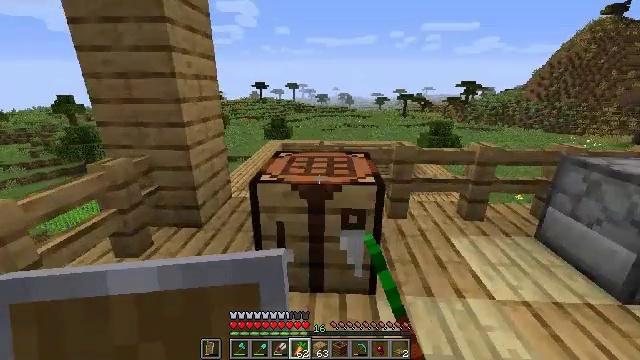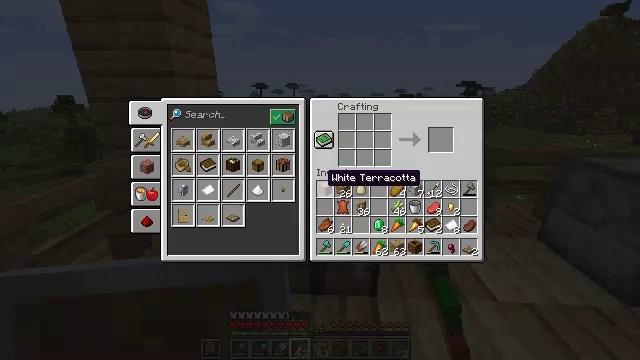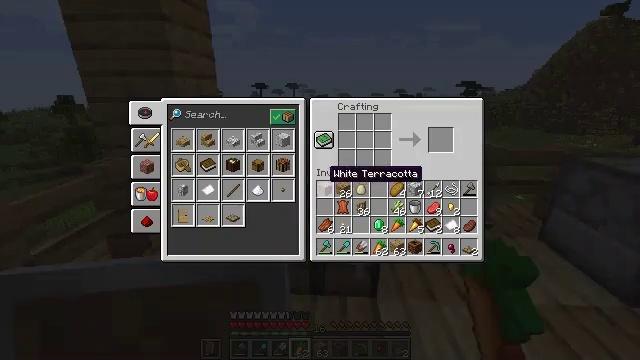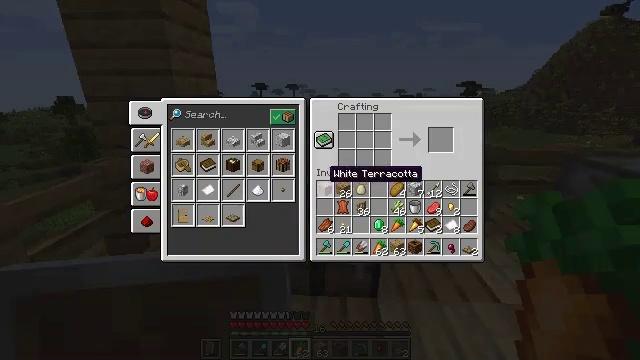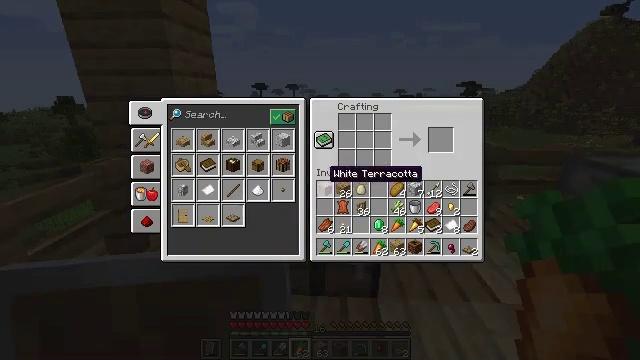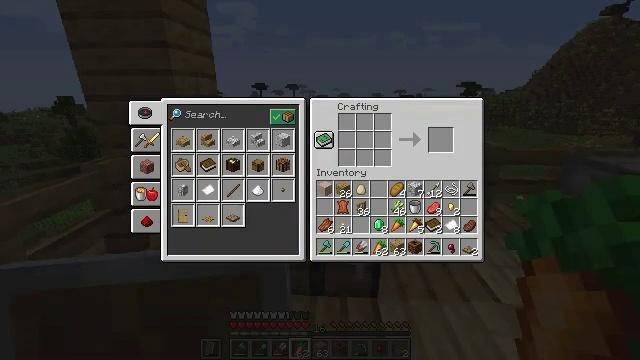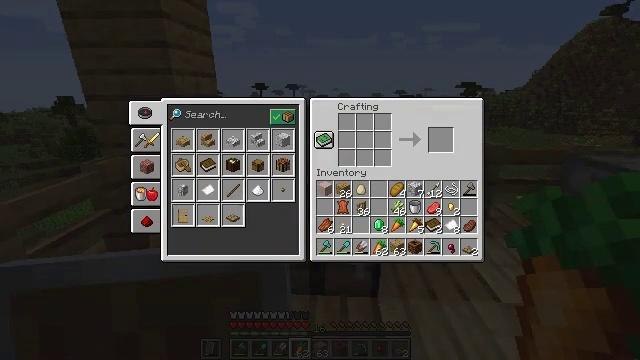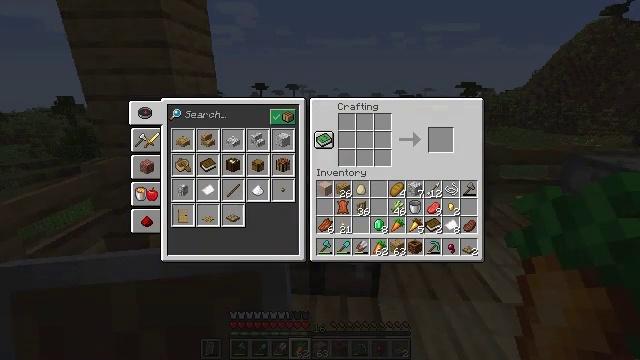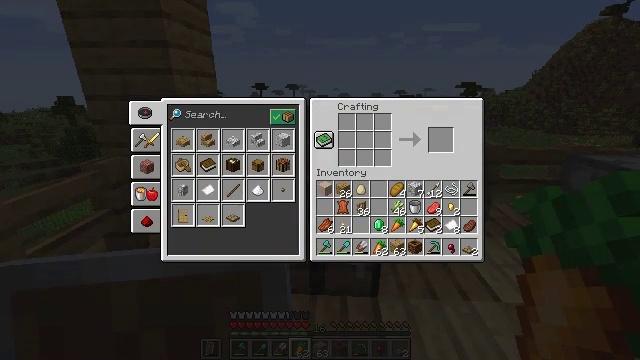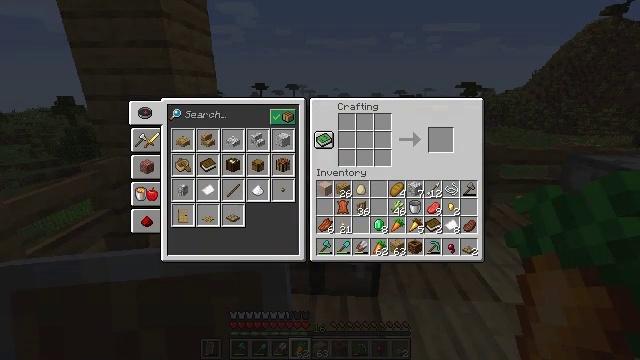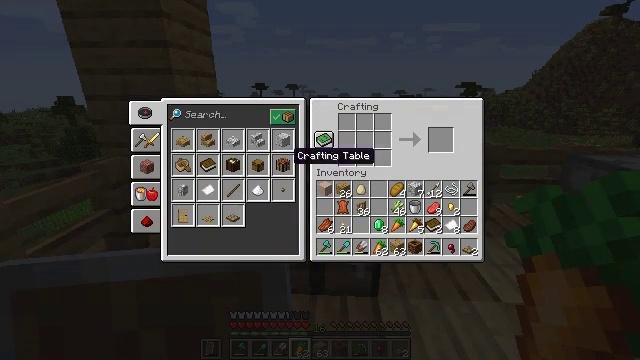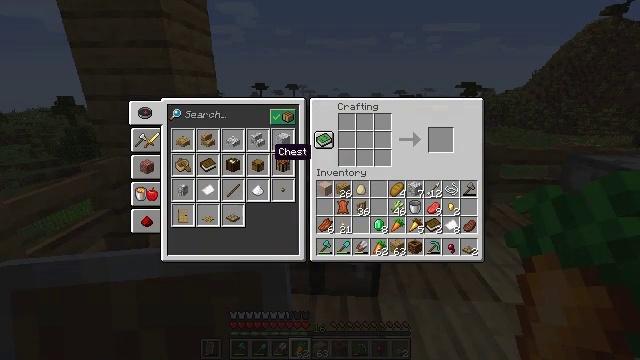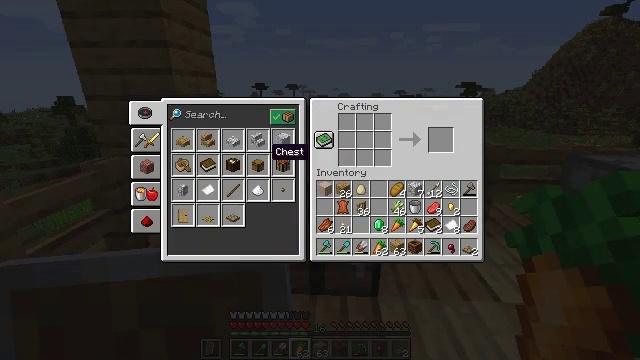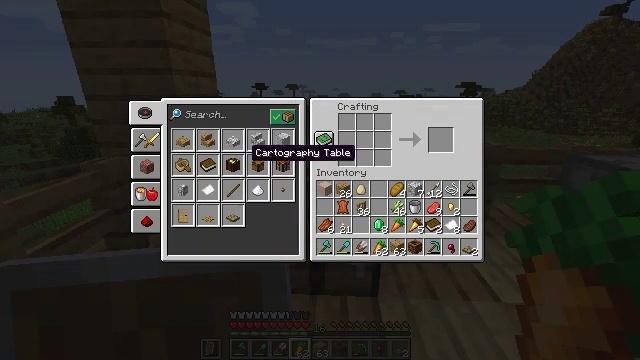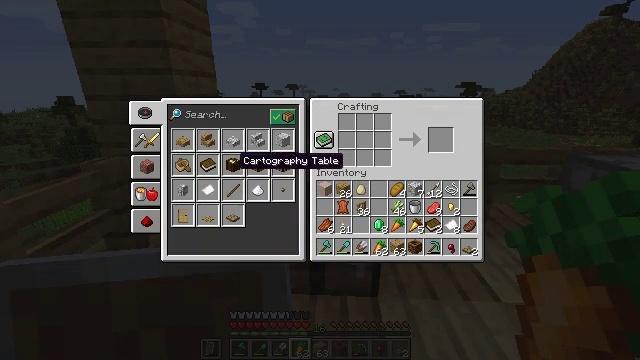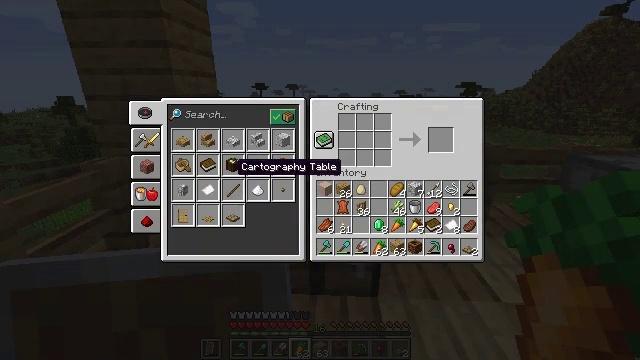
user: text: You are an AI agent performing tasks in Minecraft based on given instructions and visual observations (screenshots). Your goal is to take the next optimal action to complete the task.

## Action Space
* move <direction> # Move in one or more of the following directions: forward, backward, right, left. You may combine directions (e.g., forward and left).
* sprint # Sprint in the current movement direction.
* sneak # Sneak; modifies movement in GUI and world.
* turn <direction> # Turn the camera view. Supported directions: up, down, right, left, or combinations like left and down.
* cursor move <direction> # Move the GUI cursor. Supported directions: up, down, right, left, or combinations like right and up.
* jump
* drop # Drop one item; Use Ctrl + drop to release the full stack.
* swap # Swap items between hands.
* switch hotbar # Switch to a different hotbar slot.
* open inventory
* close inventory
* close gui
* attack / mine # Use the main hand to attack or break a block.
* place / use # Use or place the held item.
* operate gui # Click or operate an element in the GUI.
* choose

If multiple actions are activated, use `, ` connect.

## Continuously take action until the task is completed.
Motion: motion action
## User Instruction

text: Open the crafting table to craft a cartography table.
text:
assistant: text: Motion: open gui
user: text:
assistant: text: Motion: no_op
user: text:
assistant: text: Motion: no_op
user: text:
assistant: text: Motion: no_op
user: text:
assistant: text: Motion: no_op
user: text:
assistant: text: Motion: no_op
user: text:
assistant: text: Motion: no_op
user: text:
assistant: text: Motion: no_op
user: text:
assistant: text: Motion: cursor move left
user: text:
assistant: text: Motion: cursor move left and up
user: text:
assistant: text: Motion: cursor move left
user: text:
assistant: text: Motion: no_op
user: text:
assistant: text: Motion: cursor move left
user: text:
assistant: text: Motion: cursor move left and down
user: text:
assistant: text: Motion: no_op
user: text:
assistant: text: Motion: no_op
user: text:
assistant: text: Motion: no_op
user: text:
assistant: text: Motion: no_op
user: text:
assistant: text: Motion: no_op
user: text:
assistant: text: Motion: cursor move left
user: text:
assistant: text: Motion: cursor move left
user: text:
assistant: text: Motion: cursor move left
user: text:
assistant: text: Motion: no_op
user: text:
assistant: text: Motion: no_op
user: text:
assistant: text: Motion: no_op
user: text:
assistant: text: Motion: no_op
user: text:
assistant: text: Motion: no_op
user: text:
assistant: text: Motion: no_op
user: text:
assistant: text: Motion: no_op
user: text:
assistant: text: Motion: no_op